Interaction volume radius: 10 \u00c5
Interaction volume height: 15 \u00c5
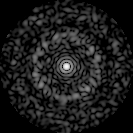
Disorder parameter: 0.849